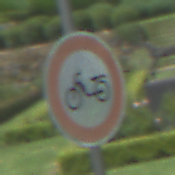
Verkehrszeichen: VerbotMofas
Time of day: Midday
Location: Outdoor (Nature)
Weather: PartlyCloudy
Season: NotSpecified
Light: Natural